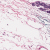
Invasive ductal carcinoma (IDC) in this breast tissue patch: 0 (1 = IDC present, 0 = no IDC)